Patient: sex M, age 78
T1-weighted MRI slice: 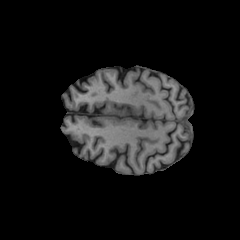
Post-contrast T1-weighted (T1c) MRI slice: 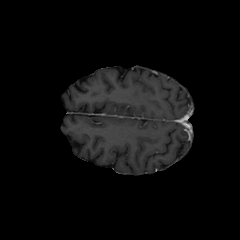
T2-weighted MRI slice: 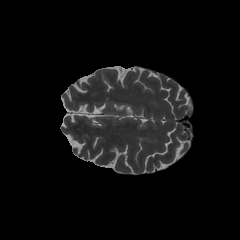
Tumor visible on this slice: no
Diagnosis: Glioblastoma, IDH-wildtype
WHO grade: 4